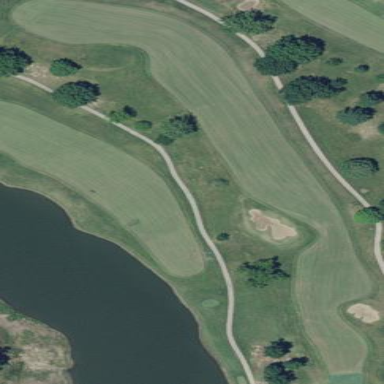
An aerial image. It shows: Grassy area designated as golf fairway.